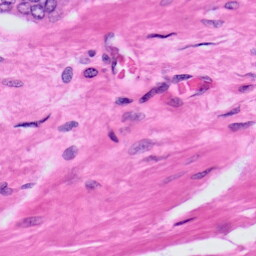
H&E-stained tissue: Prostate